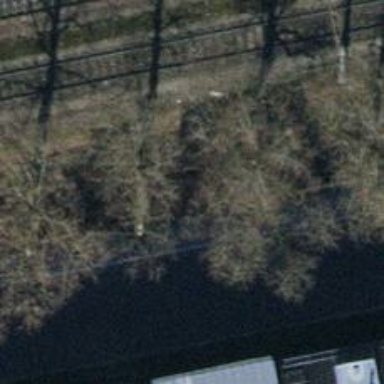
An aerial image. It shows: Avenue of trees.